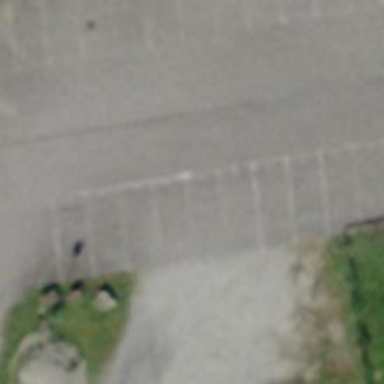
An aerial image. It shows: Asphalt parking aisle road.